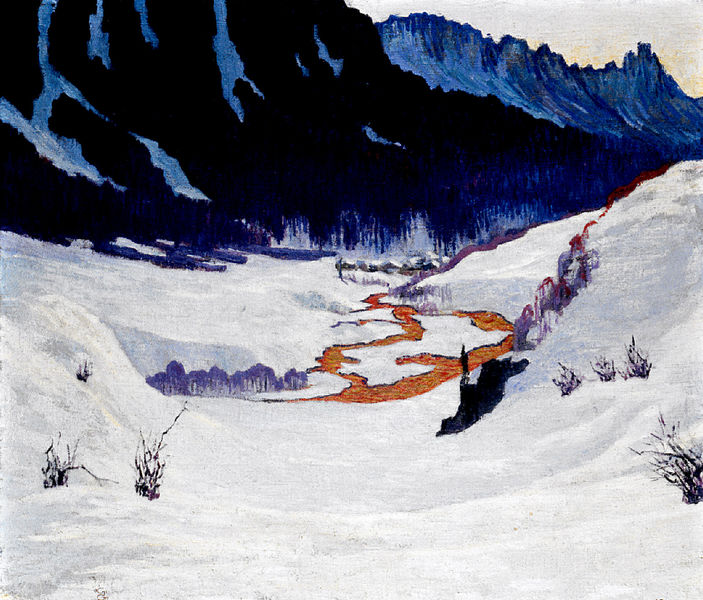
Titel: Winterlandschaft im Bergell (Vicosoprano)
Künstler: Giovanni Giacometti
Institution: (Privatsammlung)
Schlagwörter: baum, berg, blau, felsen, gemälde, himmel, mann, schatten, wasser, weiß, wolken, bäume, fluss, landschaft, äste, abend, braun, orange, schwarz, ölbild, eis, rot, schnee, weg, malerei, mensch, bild, bach, dämmerung, erde, feld, flusslauf, häuser, hügel, kalt, natur, strauch, zweige, büsche, sträucher, pflanzen, tal, wald, holzschnitt, japan, ansicht, italien, abhang, berge, fels, gebirge, gipfel, hang, dorf, schlucht, winter, tannen, lava, vulkan, alpen, flussbett, flusslandschaft, schweiz, österreich, bedrohung, siedlung, winterlandschaft, scholle, segantini, magma, mulde, elsin, magna, l